Lunar surface albedo tile
Center latitude: -34.045
Center longitude: -10.623
Resolution (meters per pixel, mean): 156.83
Tile area (km^2): 25463.57
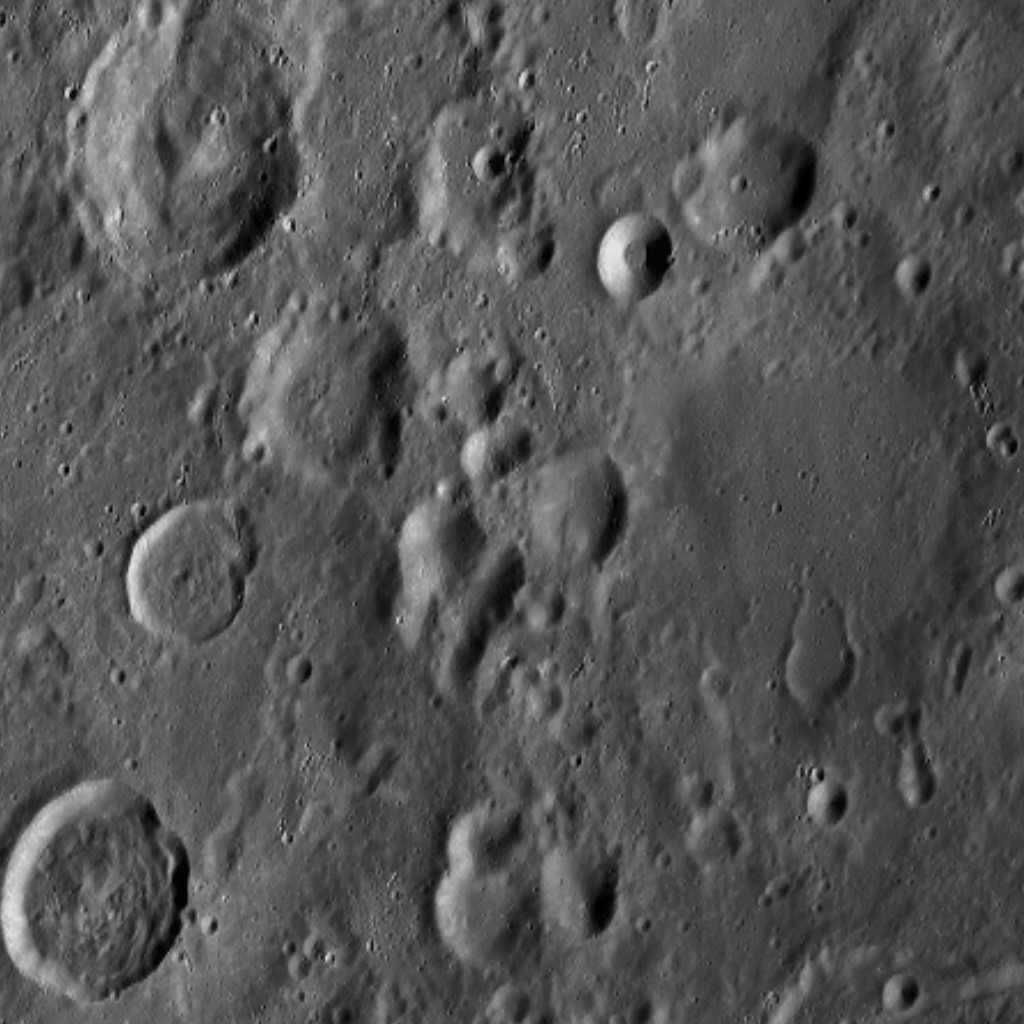